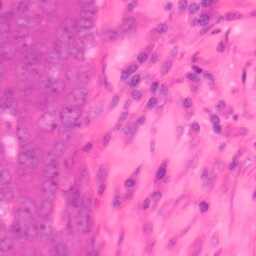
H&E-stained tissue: Colon